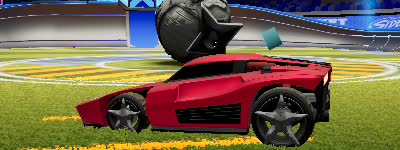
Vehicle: breakout